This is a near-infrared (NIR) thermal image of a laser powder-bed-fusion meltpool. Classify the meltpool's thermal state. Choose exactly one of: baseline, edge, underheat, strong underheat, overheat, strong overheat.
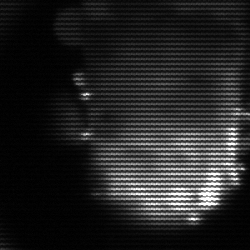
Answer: baseline